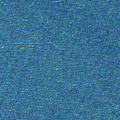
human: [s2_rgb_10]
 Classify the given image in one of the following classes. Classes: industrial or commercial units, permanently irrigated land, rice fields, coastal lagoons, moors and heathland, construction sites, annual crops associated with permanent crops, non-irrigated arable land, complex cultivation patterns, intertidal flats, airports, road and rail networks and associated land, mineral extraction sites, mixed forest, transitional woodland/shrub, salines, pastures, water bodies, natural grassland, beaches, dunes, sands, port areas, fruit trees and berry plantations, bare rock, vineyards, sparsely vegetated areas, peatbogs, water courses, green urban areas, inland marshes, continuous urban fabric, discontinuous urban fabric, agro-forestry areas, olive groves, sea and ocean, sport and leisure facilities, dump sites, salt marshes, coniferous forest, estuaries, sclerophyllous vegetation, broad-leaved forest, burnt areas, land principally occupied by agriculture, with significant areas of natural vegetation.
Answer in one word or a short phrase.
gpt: sea and ocean